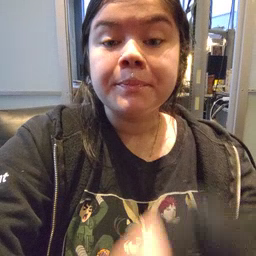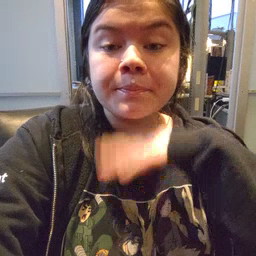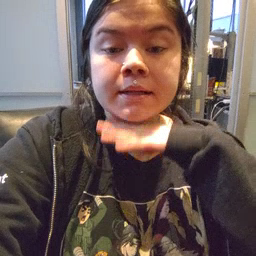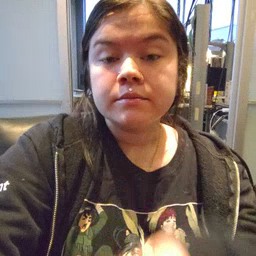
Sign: pig